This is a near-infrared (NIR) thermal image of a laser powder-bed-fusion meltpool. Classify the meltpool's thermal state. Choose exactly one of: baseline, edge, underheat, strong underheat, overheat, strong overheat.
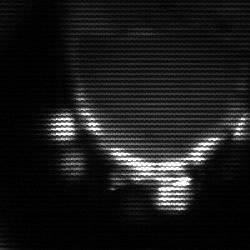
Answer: edge